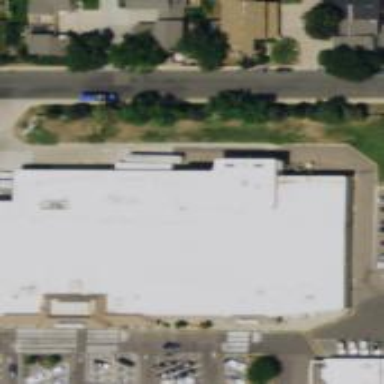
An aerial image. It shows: Supermarket building.